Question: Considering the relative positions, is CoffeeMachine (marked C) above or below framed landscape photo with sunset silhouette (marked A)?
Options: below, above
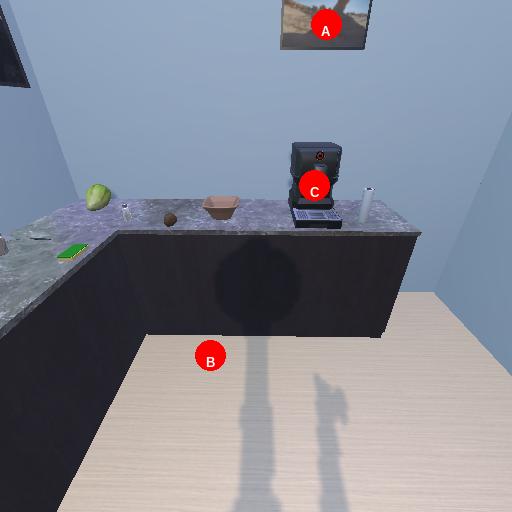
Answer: below